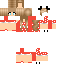
A female human skin with medium skin, wearing brown long hair dressed in a red robe top and brown skirt, featuring a closed mouth.